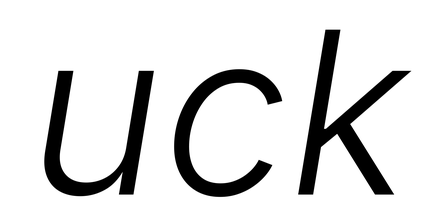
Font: Inter-Italic_Light_Italic